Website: apple
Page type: account-selection
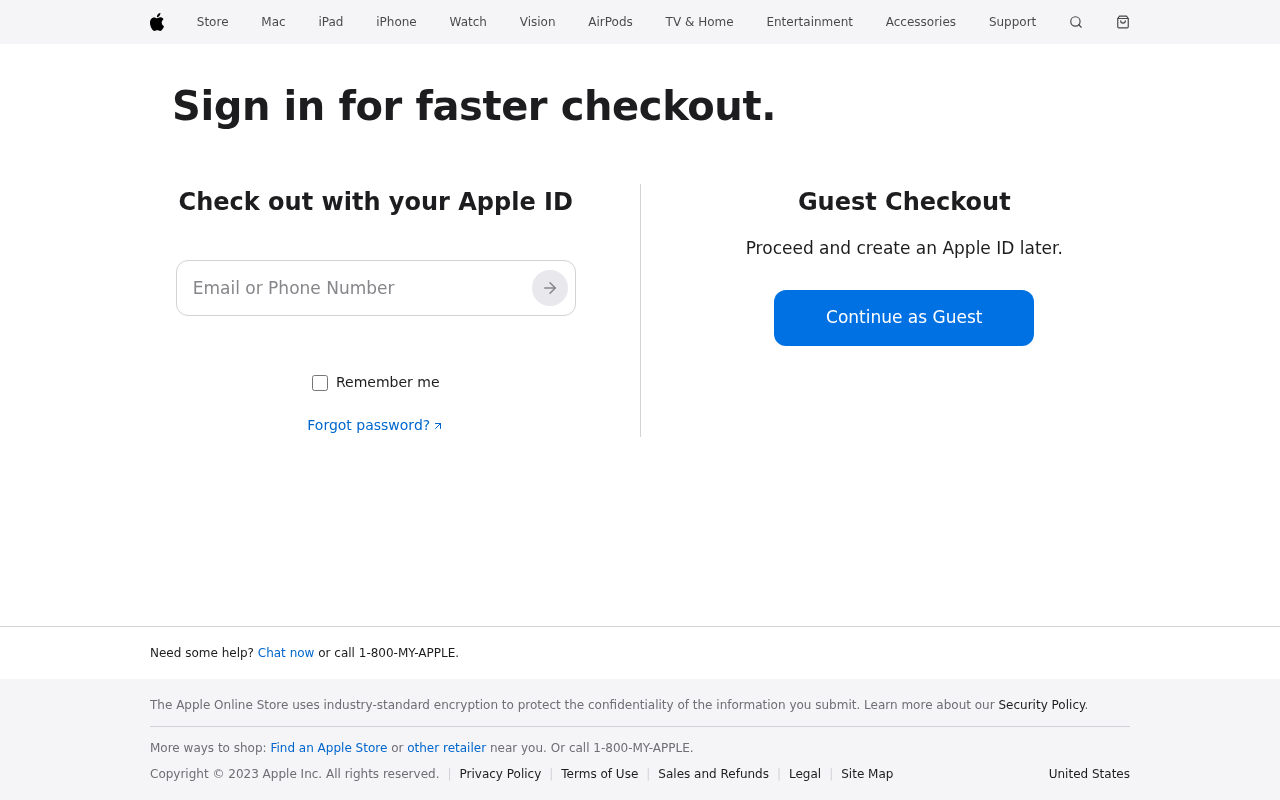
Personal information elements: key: PII_EMAIL
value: cwhite@gmail.com